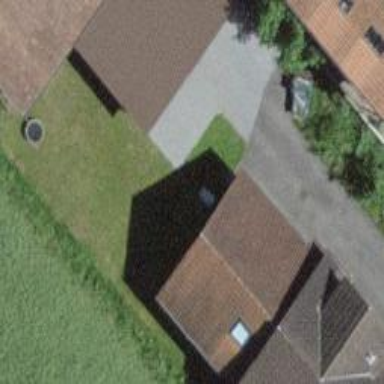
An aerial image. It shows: Garage.